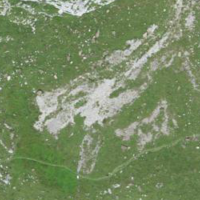
EUNIS habitat code: 23
Species observed at this site:
Cuscuta europaea